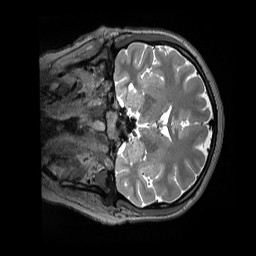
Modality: T2w
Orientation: coronal
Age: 22
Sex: female
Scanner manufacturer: siemens
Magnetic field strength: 3 T
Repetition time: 3.2 s
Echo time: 0.408 s